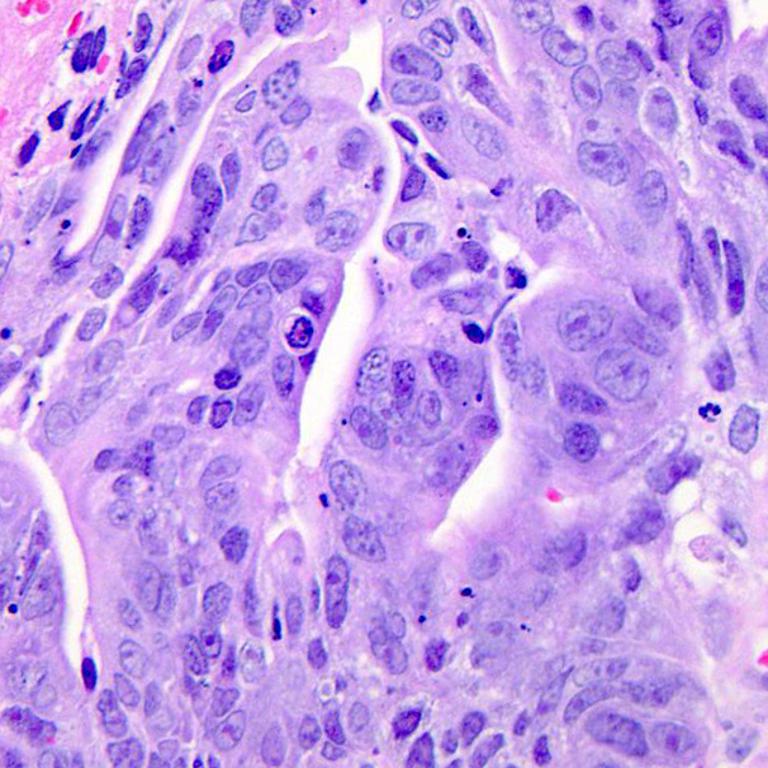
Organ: colon
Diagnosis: adenocarcinomas